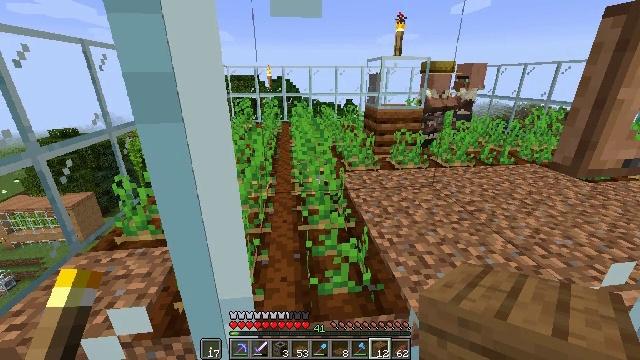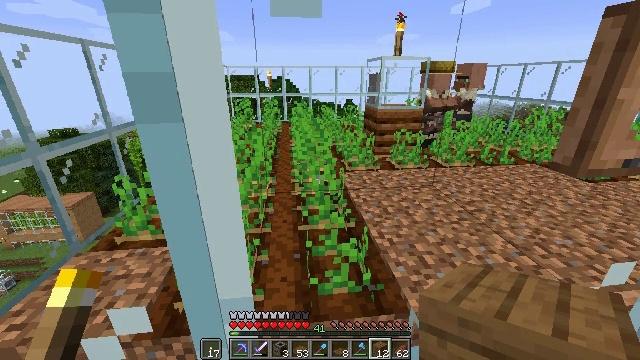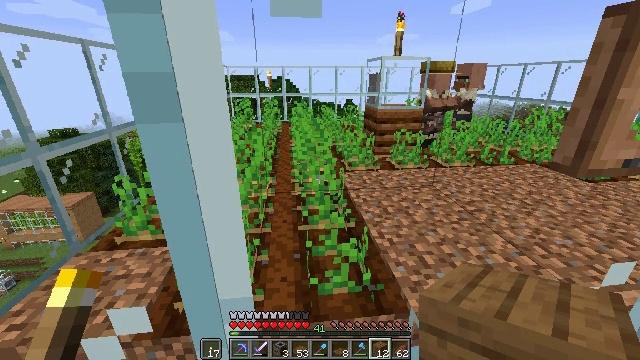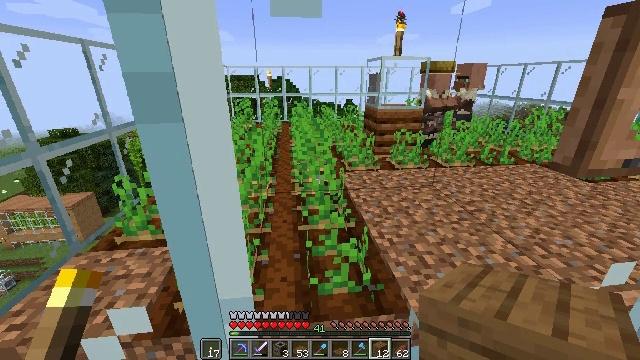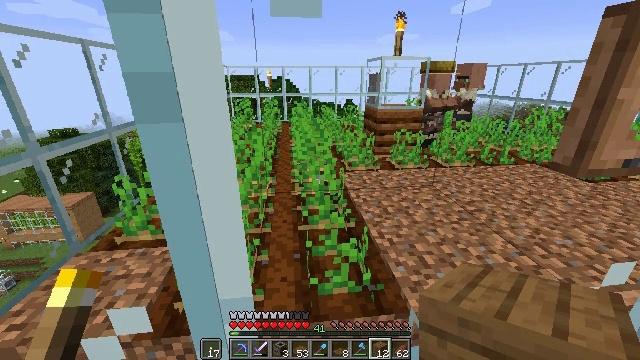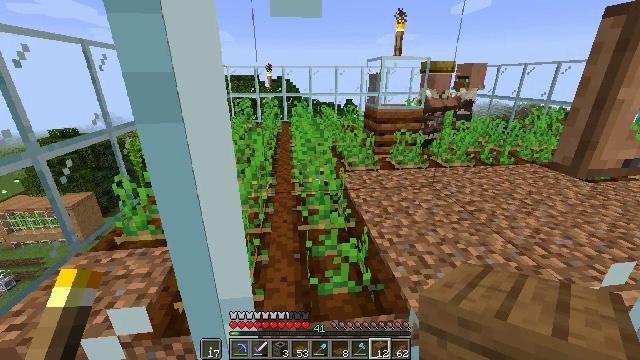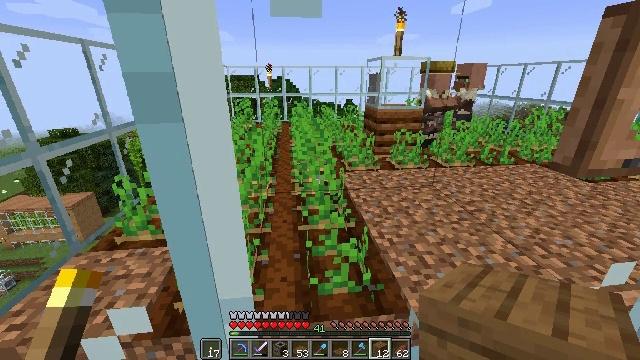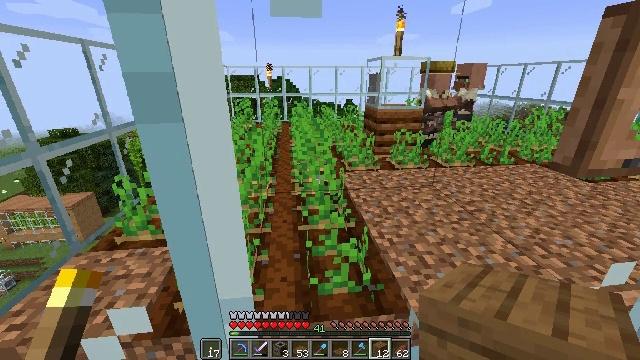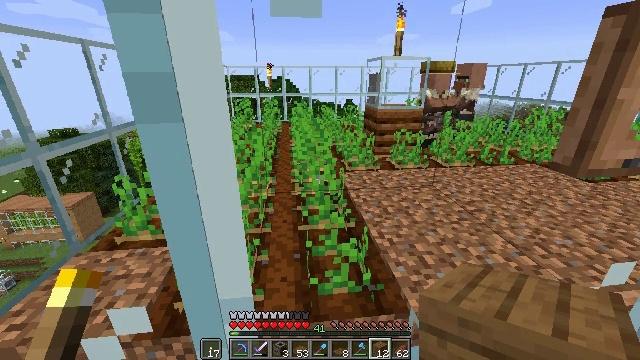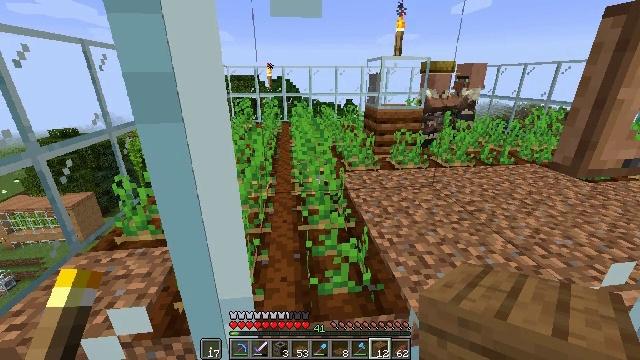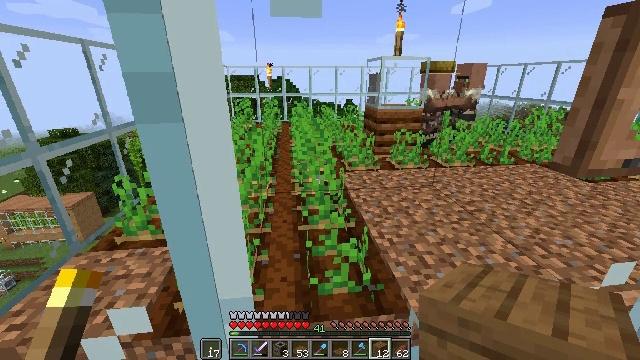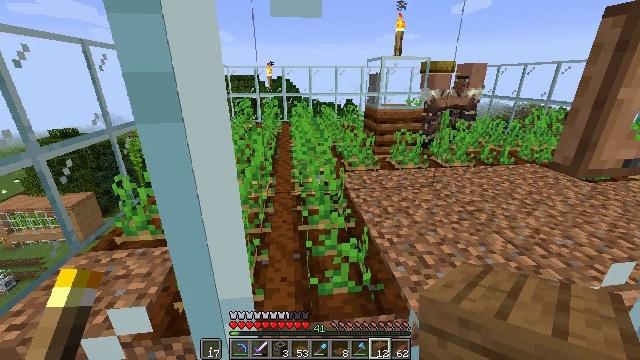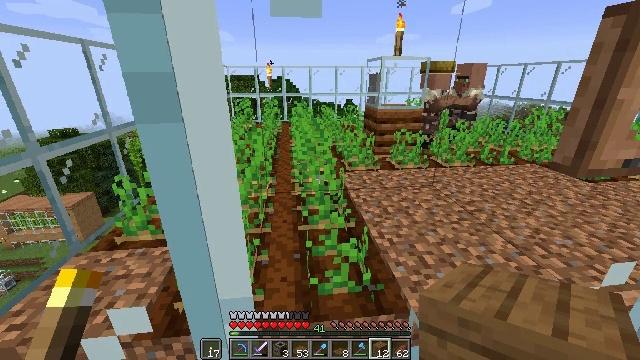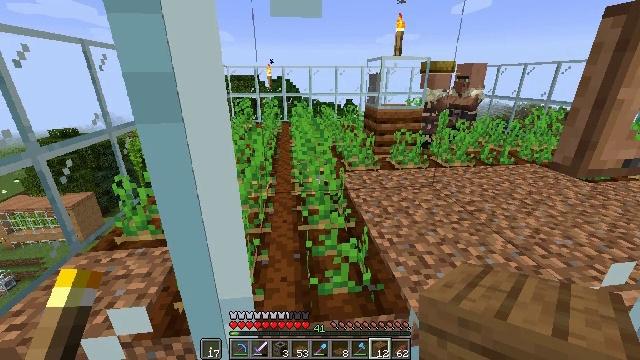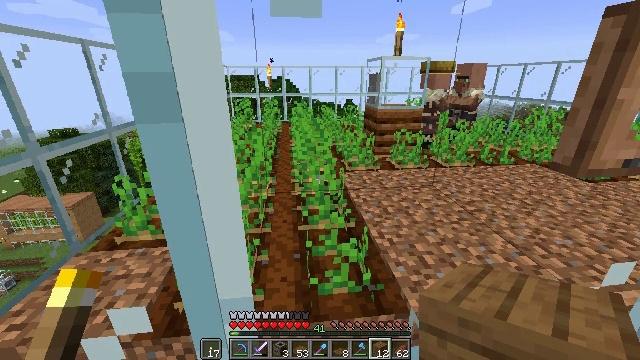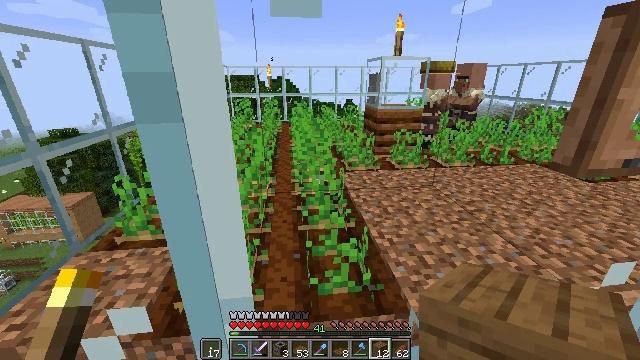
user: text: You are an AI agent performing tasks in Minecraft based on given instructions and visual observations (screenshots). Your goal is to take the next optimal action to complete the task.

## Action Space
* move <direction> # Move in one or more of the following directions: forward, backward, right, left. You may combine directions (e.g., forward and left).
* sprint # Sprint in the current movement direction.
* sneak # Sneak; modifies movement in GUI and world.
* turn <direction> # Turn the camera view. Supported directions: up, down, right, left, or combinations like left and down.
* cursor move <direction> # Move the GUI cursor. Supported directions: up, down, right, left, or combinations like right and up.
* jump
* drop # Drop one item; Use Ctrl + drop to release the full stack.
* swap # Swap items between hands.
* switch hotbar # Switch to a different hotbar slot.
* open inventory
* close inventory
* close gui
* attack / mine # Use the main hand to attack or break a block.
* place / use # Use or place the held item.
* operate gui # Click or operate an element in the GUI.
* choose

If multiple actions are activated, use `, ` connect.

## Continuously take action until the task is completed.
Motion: motion action
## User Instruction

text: Open your crafting table and craft a minecart with ingots.
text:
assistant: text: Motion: no_op
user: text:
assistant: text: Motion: no_op
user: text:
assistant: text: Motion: no_op
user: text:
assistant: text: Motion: no_op
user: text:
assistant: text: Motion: no_op
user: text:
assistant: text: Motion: no_op
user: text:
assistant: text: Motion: no_op
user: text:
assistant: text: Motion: no_op
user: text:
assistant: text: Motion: no_op
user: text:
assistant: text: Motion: no_op
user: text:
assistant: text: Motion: no_op
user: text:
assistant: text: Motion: no_op
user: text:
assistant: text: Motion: no_op
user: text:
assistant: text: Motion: no_op
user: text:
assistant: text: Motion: no_op
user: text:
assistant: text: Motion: no_op
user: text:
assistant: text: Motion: no_op
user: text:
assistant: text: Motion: no_op
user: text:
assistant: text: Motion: no_op
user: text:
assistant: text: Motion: no_op
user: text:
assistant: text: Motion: no_op
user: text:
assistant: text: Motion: no_op
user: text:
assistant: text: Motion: no_op
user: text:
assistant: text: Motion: no_op
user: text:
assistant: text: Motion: no_op
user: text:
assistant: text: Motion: no_op
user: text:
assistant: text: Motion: no_op
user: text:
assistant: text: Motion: no_op
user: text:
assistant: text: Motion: no_op
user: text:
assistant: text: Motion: no_op